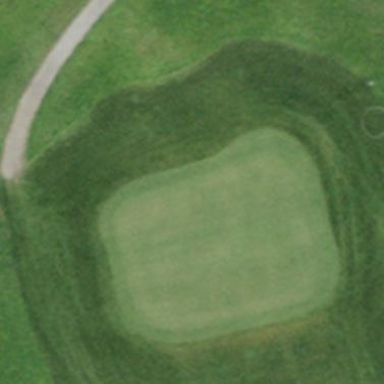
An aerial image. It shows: Golf green.